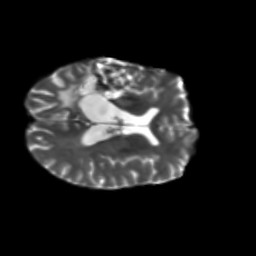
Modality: T2w
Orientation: axial
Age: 49
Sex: male
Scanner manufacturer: siemens
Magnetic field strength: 3 T
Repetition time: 5.25 s
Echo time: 0.08 s